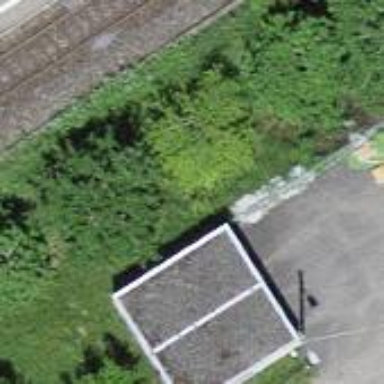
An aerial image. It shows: Garage.